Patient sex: M
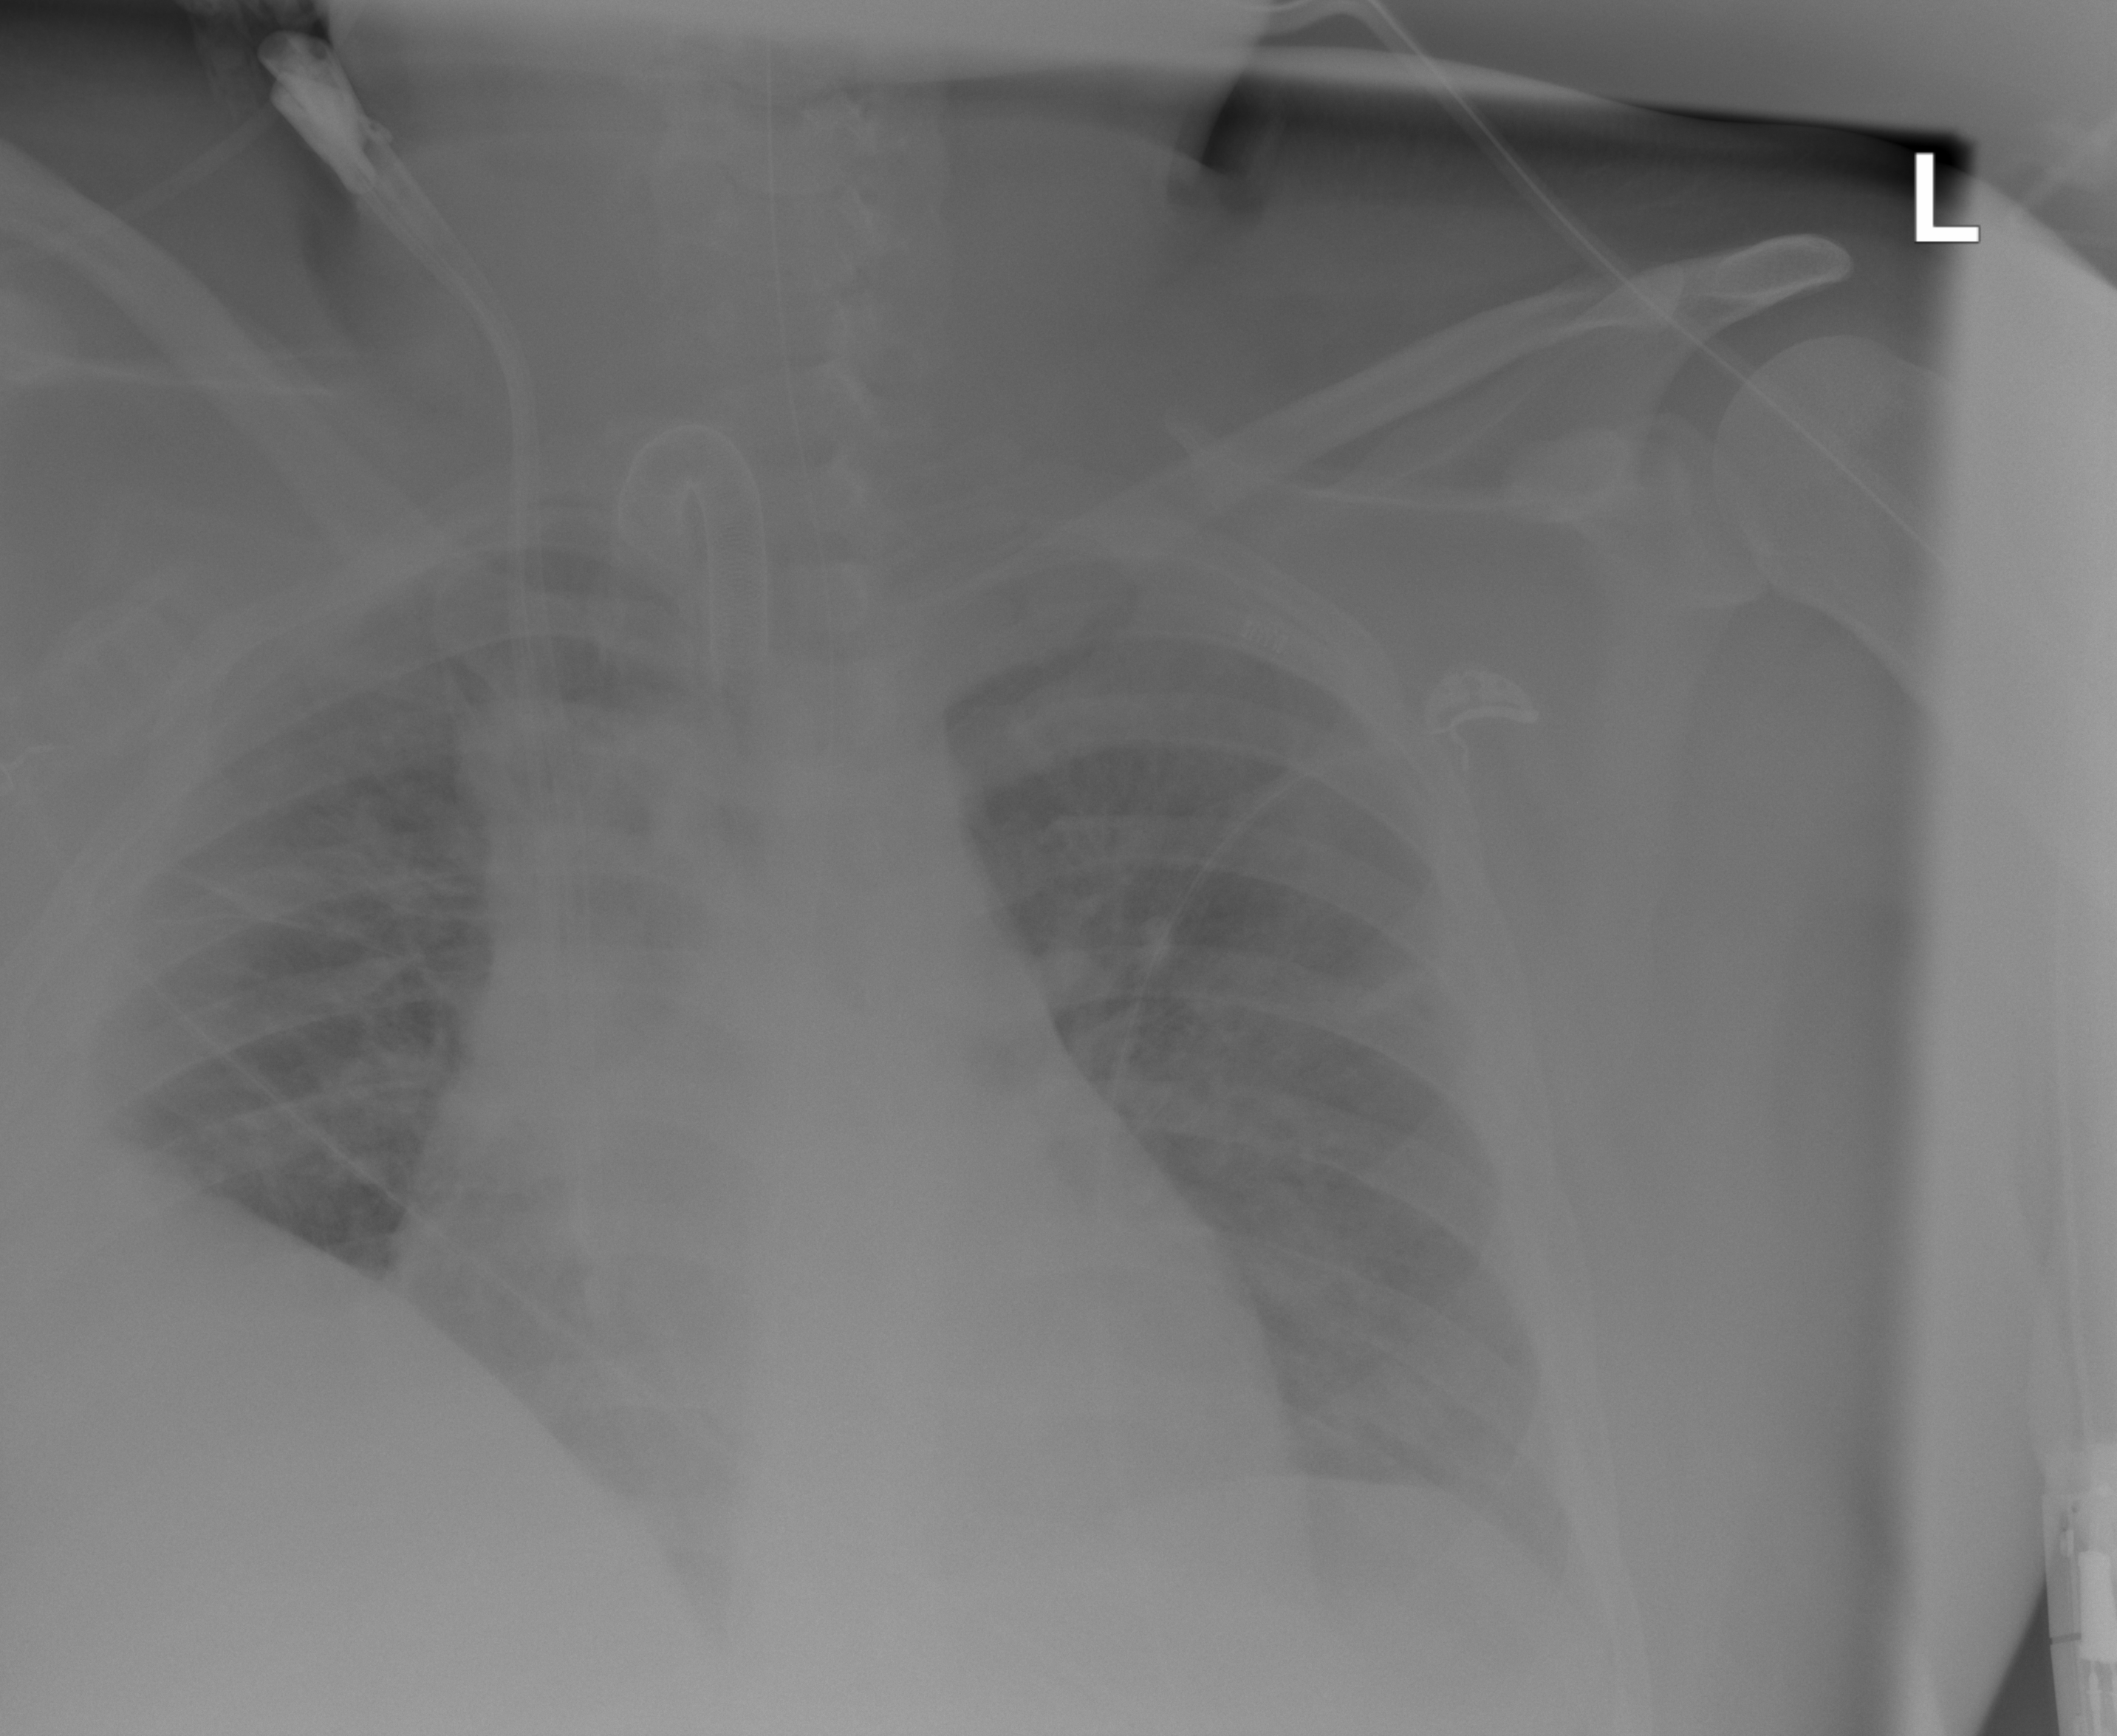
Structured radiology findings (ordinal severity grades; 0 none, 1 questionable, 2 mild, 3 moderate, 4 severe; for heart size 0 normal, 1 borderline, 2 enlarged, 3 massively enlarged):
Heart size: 2
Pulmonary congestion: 2
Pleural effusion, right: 2
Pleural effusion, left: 2
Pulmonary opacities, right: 0
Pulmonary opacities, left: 0
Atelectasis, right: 3
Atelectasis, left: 2